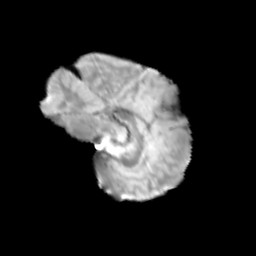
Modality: T2w
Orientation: sagittal
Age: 12
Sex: male
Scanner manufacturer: siemens
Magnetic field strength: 3 T
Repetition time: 3.8 s
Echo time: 0.07 s